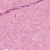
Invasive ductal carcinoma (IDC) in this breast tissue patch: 0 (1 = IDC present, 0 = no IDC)